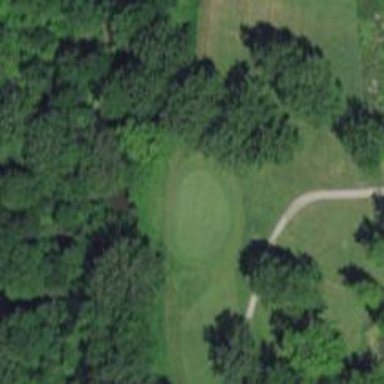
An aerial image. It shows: Golf hole.